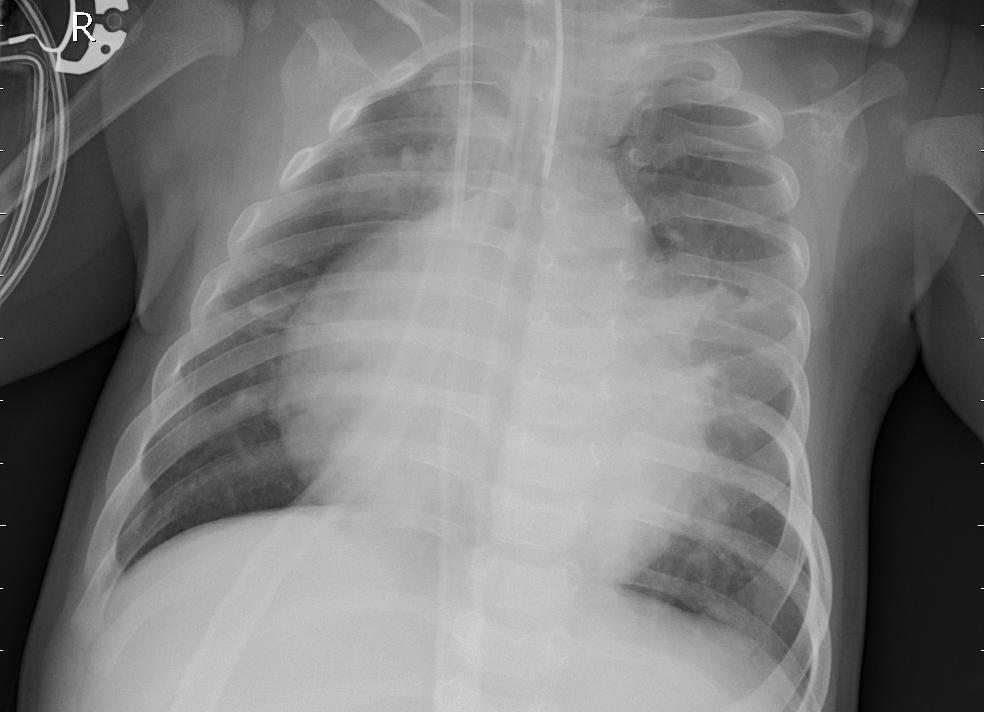
Diagnosis: PNEUMONIA